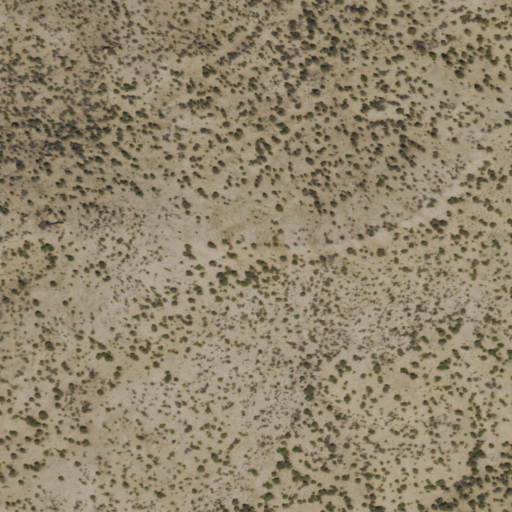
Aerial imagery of ridge(s) in Nevada named Red Ridge containing evergreen forest and shrub